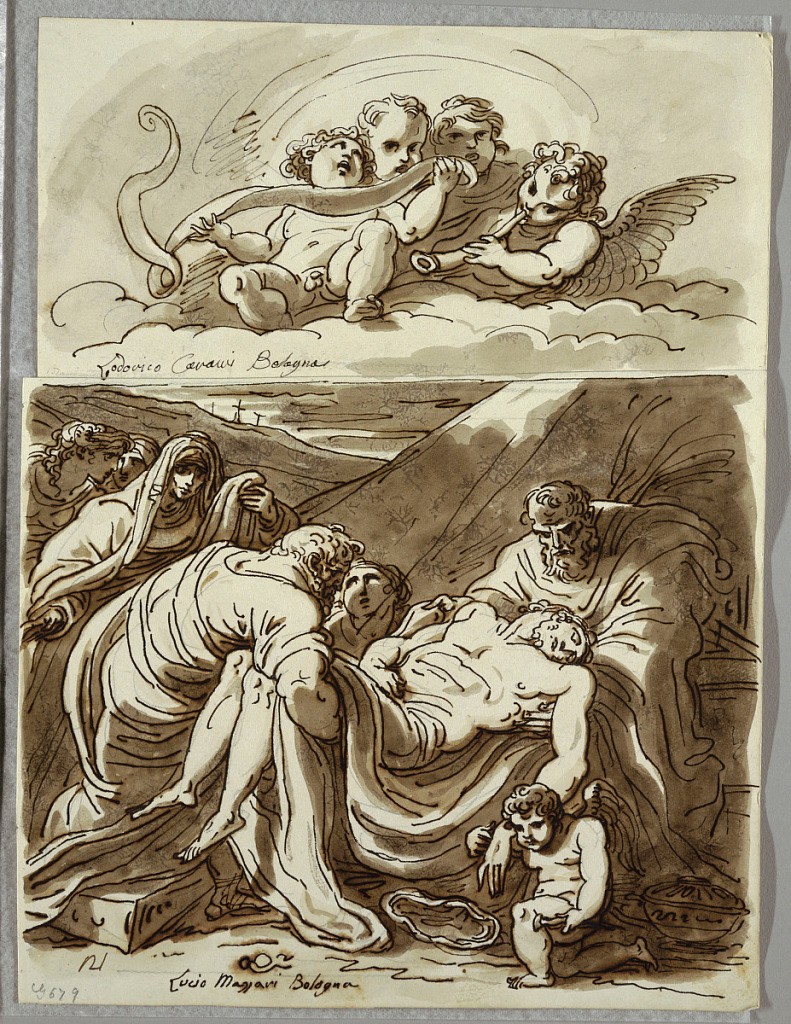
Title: Four Putti Making Music, Study after Lodovico Carracci; Christ, Study after Massari
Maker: Felice Giani, Italian, 1758–1823
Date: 1821–22
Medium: Pen and ink, brush and brown wash, over black chalk on white wove paper
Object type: Drawing
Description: Upper drawing of four putti, one with wings, on clouds, one sings from scroll, and one plays horn. Lower drawing of entombment of Christ, with two men carrying corpse, winged putto at lower right, and woman and three figures crowding in from the left.